Question: Iam trying to realize a menu which is opened via a button. So far, easy. The core difference is, that it is not just simply opening, I want to be able to hold that button and move the menu in. Like you probably know from native applications, you touch the a menu button which is a left side, hold it and while you are moving it to the right, the menu is already showing.
To see it in live: Facebook App on iPad (not sure on iPhone), you can switch on/off the menu with a button, but you can also hold the button and move right/left <-- this is exactly the function Iam trying to realize.
Btw. the JQM 'taphold' function could be used, but how to realize the menu showing..

how could I realize this?
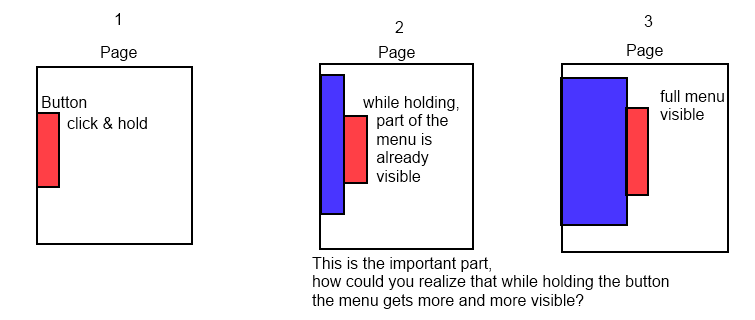
Answer: I wrote a little <URL>, I think that it is what you want.